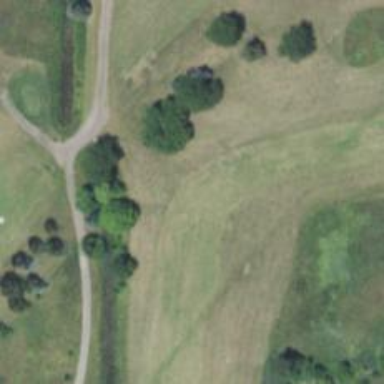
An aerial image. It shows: Golf hole.